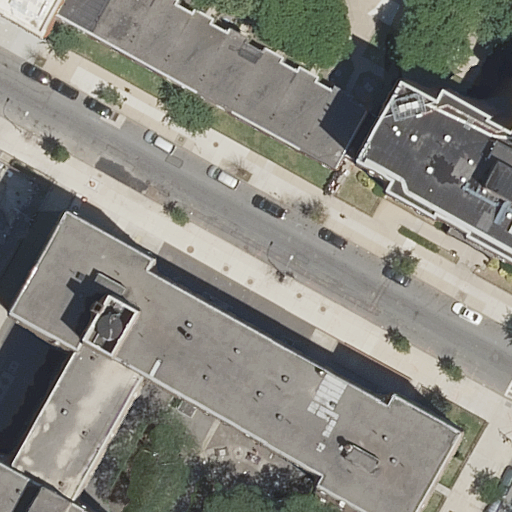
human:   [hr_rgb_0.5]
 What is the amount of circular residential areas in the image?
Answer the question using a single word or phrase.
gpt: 0

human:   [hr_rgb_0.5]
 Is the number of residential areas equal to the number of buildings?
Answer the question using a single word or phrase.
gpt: no

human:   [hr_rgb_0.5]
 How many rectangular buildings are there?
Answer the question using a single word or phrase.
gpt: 1

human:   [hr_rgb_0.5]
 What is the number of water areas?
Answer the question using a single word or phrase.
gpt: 0

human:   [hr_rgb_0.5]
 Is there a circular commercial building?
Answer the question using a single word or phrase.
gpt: no

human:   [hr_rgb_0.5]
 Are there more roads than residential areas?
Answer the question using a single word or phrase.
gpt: yes

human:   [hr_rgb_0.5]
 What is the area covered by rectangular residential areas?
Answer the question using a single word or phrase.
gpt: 16m2

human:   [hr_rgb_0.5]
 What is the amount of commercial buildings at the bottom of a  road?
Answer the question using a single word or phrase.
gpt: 0

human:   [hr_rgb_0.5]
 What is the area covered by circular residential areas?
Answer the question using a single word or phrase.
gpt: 0m2

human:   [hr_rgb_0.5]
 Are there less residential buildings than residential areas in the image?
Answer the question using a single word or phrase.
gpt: no

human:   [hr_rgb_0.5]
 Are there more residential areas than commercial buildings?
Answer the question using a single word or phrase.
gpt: yes

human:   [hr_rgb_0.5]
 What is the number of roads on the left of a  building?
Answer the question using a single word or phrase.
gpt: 2

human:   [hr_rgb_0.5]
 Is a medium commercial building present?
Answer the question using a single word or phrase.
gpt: no

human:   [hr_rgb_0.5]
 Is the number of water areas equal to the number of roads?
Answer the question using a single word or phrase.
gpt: no

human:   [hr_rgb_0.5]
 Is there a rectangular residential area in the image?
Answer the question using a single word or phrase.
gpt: yes

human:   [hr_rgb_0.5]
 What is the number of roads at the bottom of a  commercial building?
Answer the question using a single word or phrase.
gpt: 0

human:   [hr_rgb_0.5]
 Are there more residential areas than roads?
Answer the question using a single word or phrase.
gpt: no

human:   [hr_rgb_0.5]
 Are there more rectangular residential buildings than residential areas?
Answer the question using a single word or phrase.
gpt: no

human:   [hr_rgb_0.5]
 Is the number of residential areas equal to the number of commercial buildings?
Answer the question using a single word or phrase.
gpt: no

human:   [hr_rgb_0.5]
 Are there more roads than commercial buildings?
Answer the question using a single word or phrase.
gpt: yes

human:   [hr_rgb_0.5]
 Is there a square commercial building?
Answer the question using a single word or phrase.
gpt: no

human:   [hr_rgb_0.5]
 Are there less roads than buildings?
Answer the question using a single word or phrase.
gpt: yes

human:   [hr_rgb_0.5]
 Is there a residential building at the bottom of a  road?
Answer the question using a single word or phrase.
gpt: yes

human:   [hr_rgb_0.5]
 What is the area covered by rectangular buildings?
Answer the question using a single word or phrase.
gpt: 0m2

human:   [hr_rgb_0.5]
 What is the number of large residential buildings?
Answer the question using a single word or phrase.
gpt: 1

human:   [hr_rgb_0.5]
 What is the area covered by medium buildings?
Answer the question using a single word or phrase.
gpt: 579m2

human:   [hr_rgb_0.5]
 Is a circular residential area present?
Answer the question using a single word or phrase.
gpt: no

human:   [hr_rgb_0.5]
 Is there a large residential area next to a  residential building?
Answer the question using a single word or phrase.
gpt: no

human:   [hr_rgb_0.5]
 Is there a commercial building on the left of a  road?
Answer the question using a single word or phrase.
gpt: no

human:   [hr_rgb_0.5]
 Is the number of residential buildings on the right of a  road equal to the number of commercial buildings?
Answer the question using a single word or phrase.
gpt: no

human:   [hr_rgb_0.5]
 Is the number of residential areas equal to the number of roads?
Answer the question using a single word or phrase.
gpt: no

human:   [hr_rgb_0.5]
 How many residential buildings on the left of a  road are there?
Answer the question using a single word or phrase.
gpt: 2

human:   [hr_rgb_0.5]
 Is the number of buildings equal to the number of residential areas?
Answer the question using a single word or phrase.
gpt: no

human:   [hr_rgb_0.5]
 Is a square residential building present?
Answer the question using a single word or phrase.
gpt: no

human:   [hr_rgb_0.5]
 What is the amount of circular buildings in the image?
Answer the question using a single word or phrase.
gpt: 0

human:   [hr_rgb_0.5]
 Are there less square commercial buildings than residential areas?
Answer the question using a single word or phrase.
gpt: yes